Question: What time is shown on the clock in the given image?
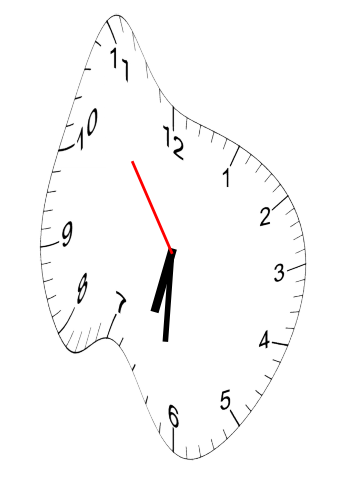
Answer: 06:30:54